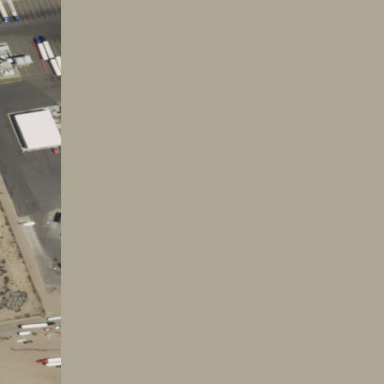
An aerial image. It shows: Fuel station.